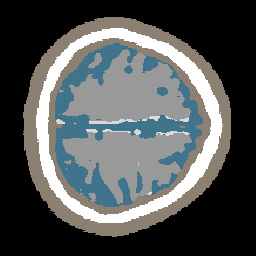
Label: no_lesion